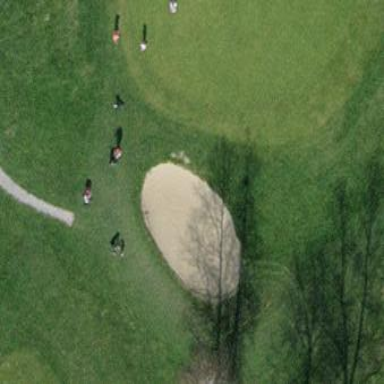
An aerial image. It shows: Sand bunker on golf course.